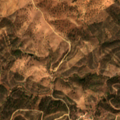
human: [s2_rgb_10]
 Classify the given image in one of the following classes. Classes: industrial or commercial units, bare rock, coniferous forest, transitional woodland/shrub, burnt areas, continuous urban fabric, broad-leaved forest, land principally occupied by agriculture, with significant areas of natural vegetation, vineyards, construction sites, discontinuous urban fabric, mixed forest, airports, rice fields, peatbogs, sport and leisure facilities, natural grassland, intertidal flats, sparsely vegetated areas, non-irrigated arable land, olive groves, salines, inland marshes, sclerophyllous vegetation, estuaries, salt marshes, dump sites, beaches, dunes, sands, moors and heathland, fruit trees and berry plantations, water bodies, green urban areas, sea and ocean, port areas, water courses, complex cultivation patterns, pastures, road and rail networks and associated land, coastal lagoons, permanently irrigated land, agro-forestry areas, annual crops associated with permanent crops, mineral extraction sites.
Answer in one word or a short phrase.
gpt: agro-forestry areas, broad-leaved forest, transitional woodland/shrub